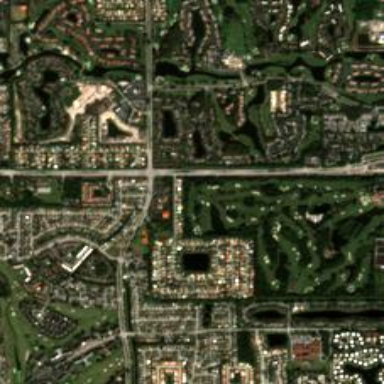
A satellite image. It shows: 18-hole golf course categorized under leisure land.